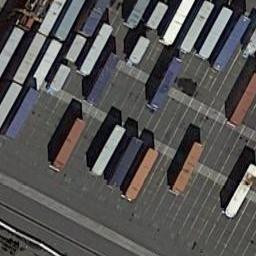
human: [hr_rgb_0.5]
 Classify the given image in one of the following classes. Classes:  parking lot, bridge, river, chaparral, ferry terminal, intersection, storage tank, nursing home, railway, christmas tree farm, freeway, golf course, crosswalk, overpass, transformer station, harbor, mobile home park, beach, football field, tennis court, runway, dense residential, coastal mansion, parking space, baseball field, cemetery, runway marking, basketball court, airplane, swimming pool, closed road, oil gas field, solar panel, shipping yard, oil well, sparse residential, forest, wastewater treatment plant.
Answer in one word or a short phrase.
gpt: shipping yard